Question: I have a table with the following structure recording employees arrival and dispersal times:

What I'm hoping to achieve in a query/stored procedure is a pivot type data return between date ranges as per bottom grid on the attached image.
Could I kindly ask your expertise or sample on how to get it done? I have been researching however all my efforts have been fruitless.
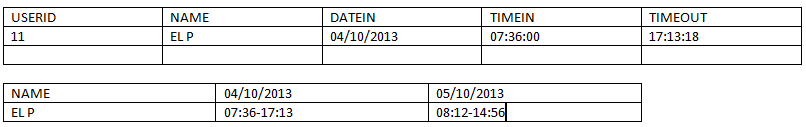
Answer: You can use the PIVOT function to get the final result but since you are aggregating a 'string'/'time' value, then you will also need to use a windowing function like 'row_number()' to return multiple rows for each 'userid'/'datein' combination.
I would use a subquery similar to the following to return your data with a unique sequence number for each 'userid'/'datein' combo:
'''
select name,
datein = convert(varchar(10), datein, 120),
dttime = cast(timein as varchar(5)) + ' - '+ cast(timeout as varchar(5)),
row_number() over(partition by userid, datein order by datein) seq
from dbo.yourtable;
'''
Once you have this data, then you can easily apply the pivot:
'''
select name, [2013-04-10]
from
(
select name,
datein = convert(varchar(10), datein, 120),
dttime = cast(timein as varchar(5)) + ' - '+ cast(timeout as varchar(5)),
row_number() over(partition by userid, datein order by datein) seq
from dbo.yourtable
) d
pivot
(
max(dttime)
for datein in ([2013-04-10])
) piv;
'''
Then if you have an unknown number of values, then you will want to use dynamic SQL:
'''
DECLARE
@cols AS NVARCHAR(MAX),
@query AS NVARCHAR(MAX),
@startdate datetime,
@enddate datetime,
@paramdef nvarchar(max)
set @startdate = '2013-02-01'
set @enddate = '2013-05-10';
set @paramdef = '@startdate datetime, @enddate datetime';
select @cols = STUFF((SELECT ',' + QUOTENAME(convert(varchar(10), datein, 120))
from dbo.yourtable
where datein > @startdate
and datein <= @enddate
group by datein
order by datein
FOR XML PATH(''), TYPE
).value('.', 'NVARCHAR(MAX)')
,1,1,'')
set @query = N'SELECT name, '+ @cols + '
from
(
select name,
datein = convert(varchar(10), datein, 120),
dttime = cast(timein as varchar(5)) + '' - ''+ cast(timeout as varchar(5)),
row_number() over(partition by userid, datein order by datein) seq
from dbo.yourtable
where datein > @startdate
and datein <= @enddate
) x
pivot
(
max(dttime)
for datein in ('+@cols+')
) p '
exec sp_executesql @query, @paramdef, @startdate = @startdate, @enddate = @enddate;
'''